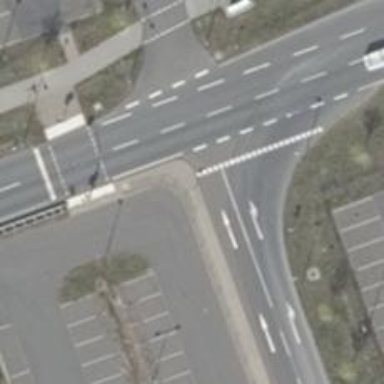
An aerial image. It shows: Sidewalk along the footway.